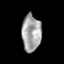
Tissue: prostate
Cell type: Epithelial cells
Senescence score: 0.3517
Nuclear area (px): 688
Mean DAPI intensity: 165.388